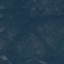
Land use / land cover class: Forest